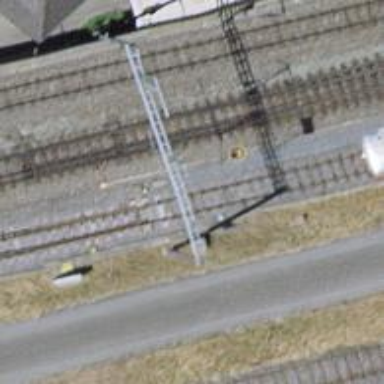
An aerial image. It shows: Narrow-gauge railway siding with electrified contact lines.